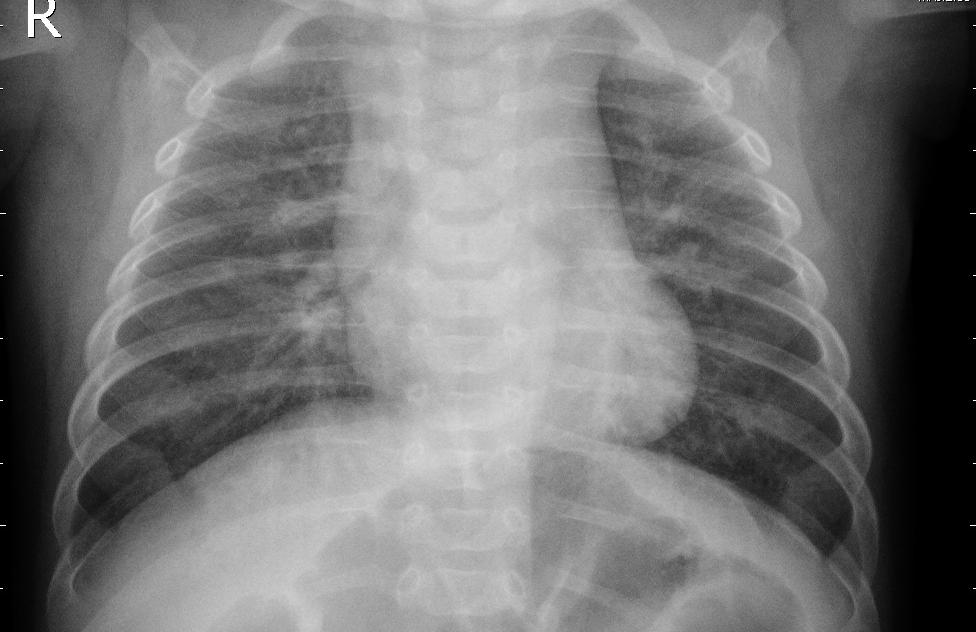
Diagnosis: PNEUMONIA